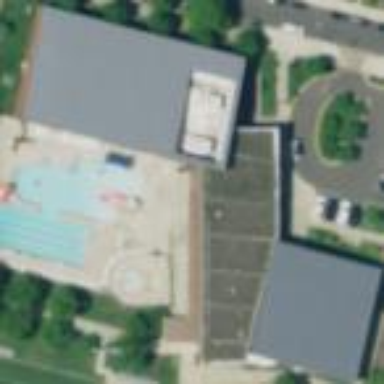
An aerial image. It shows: Community center building.